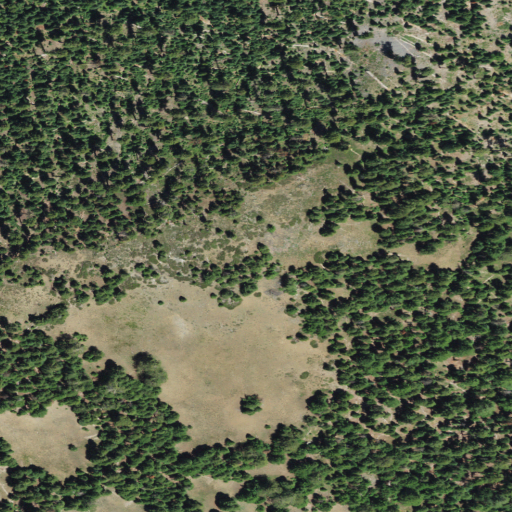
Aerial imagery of mountain in Oregon named Donomore Peak containing evergreen forest, shrub, and grassland